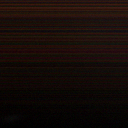
Screen state: off